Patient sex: M
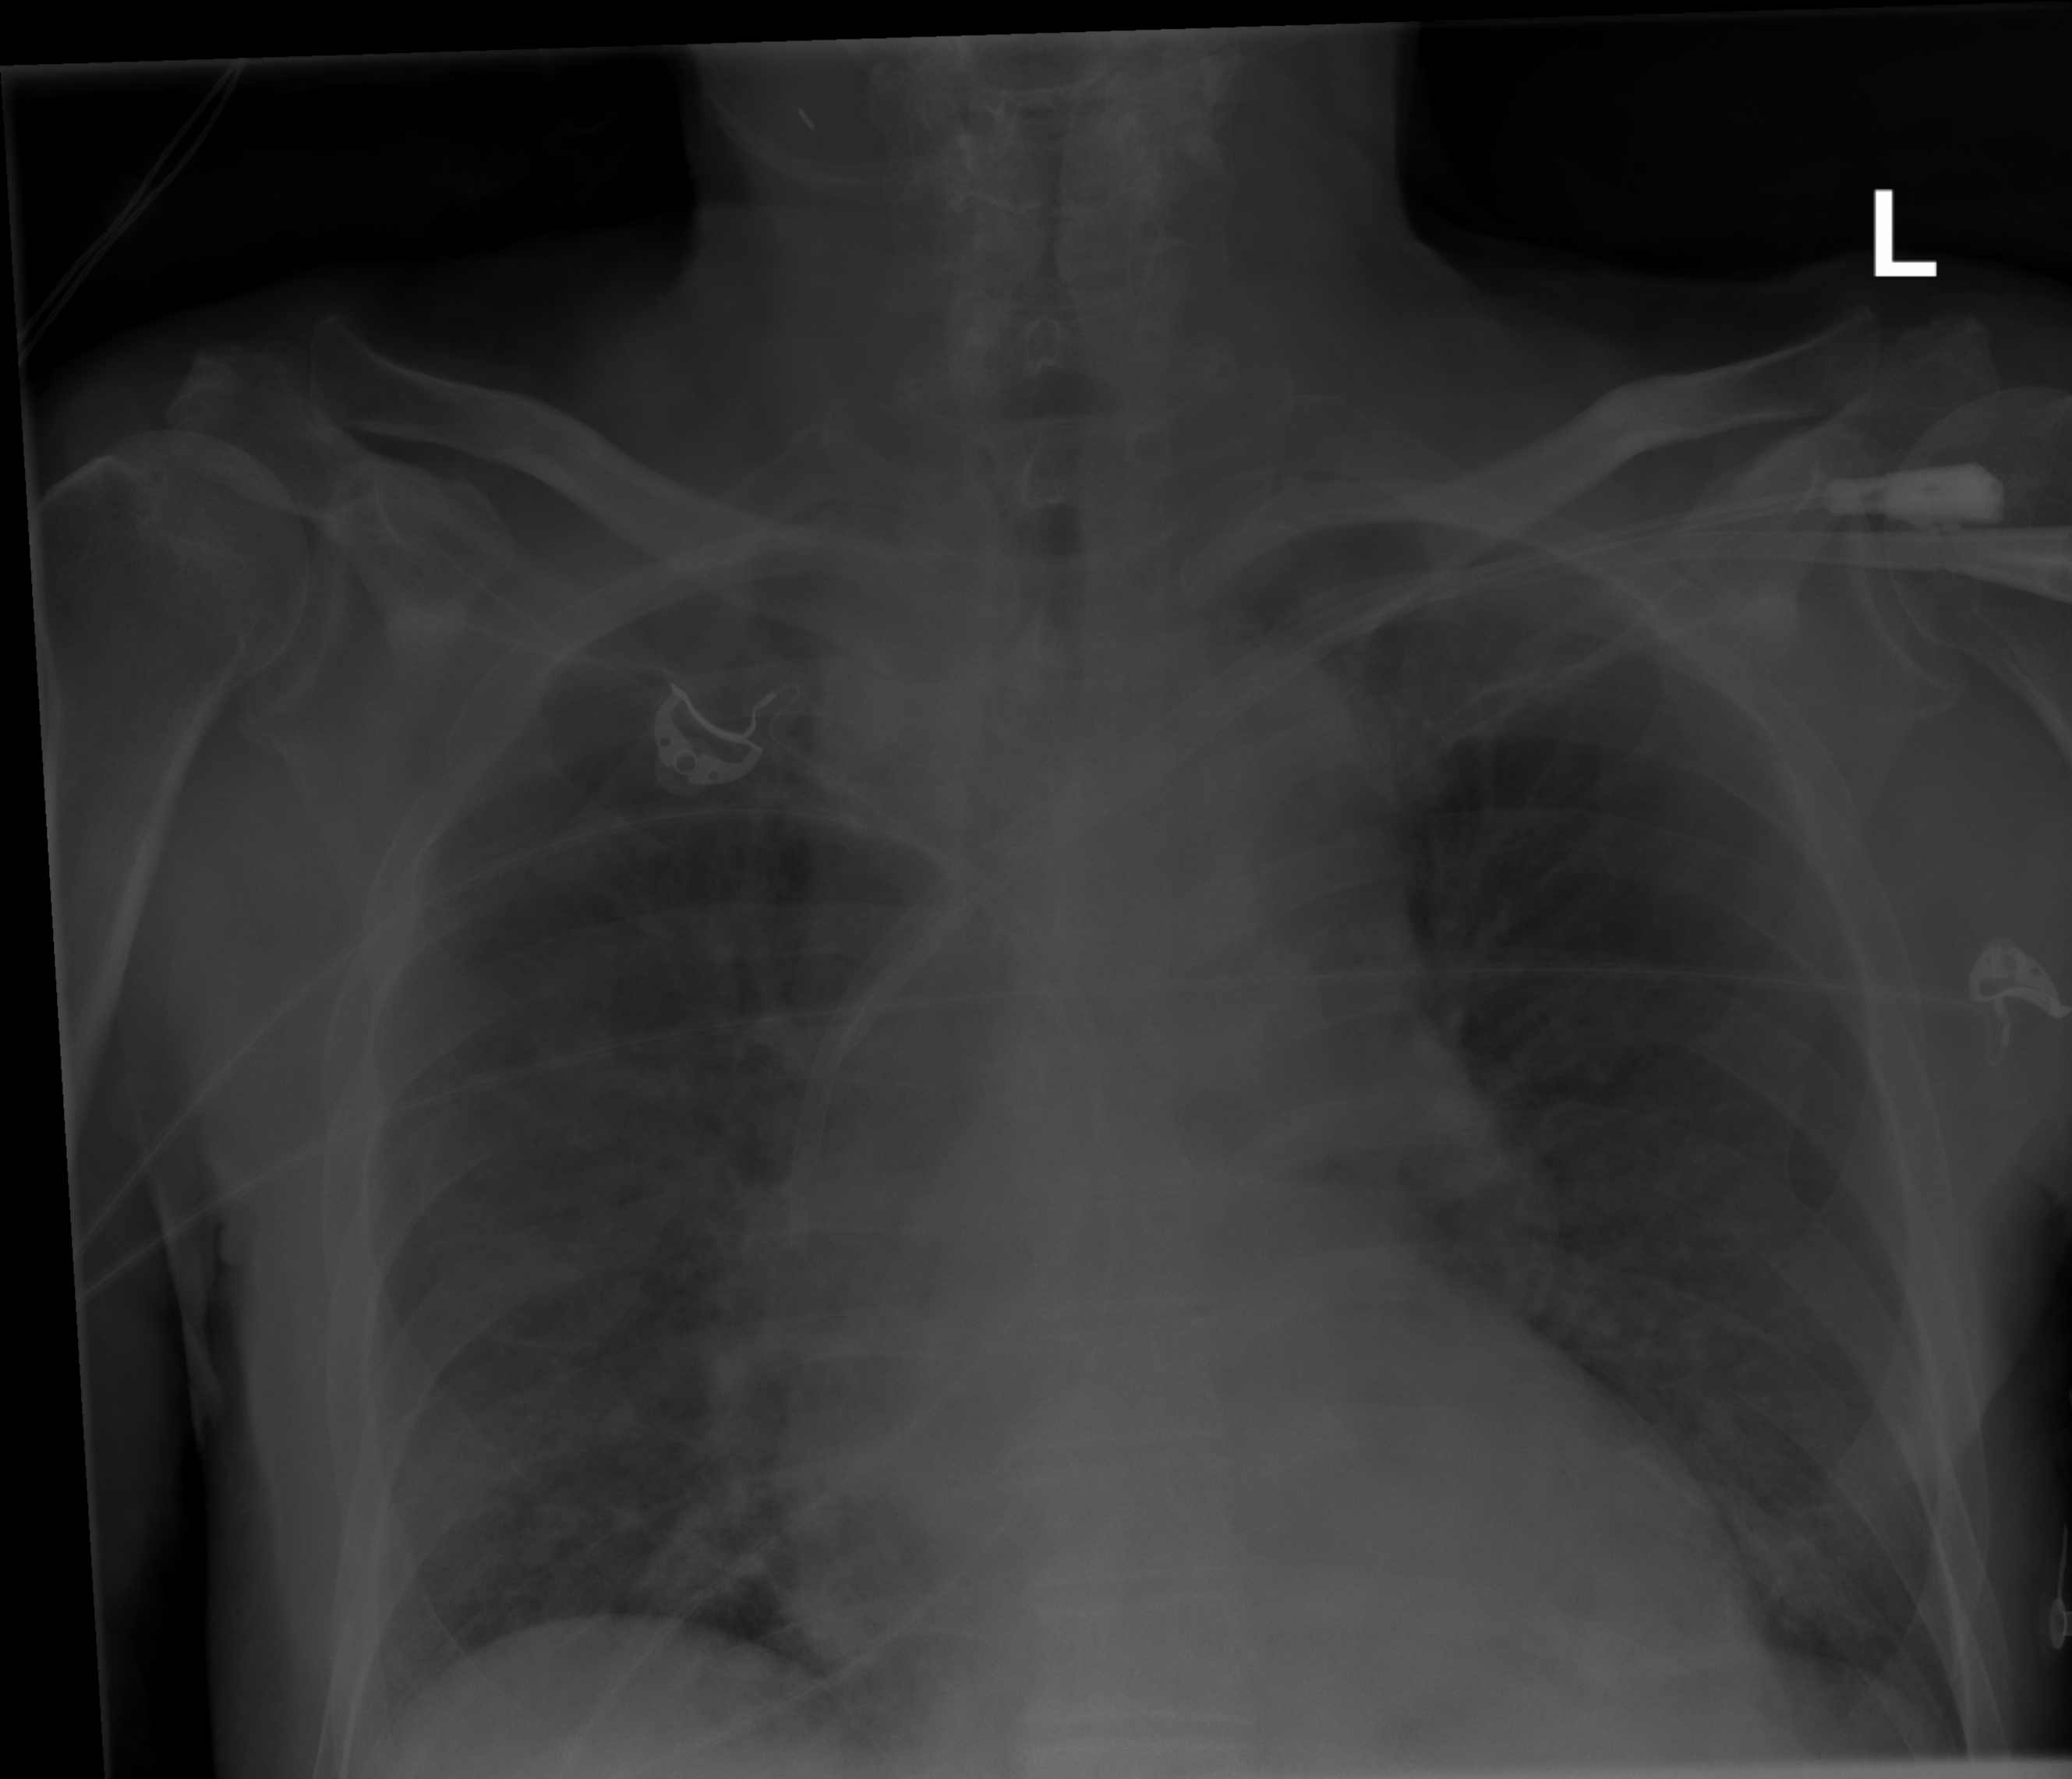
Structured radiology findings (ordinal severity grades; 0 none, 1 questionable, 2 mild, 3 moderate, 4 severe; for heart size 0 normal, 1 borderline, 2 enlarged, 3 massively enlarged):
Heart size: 2
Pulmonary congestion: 0
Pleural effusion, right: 0
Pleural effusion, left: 0
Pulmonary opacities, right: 3
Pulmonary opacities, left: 2
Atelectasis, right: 0
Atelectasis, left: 0